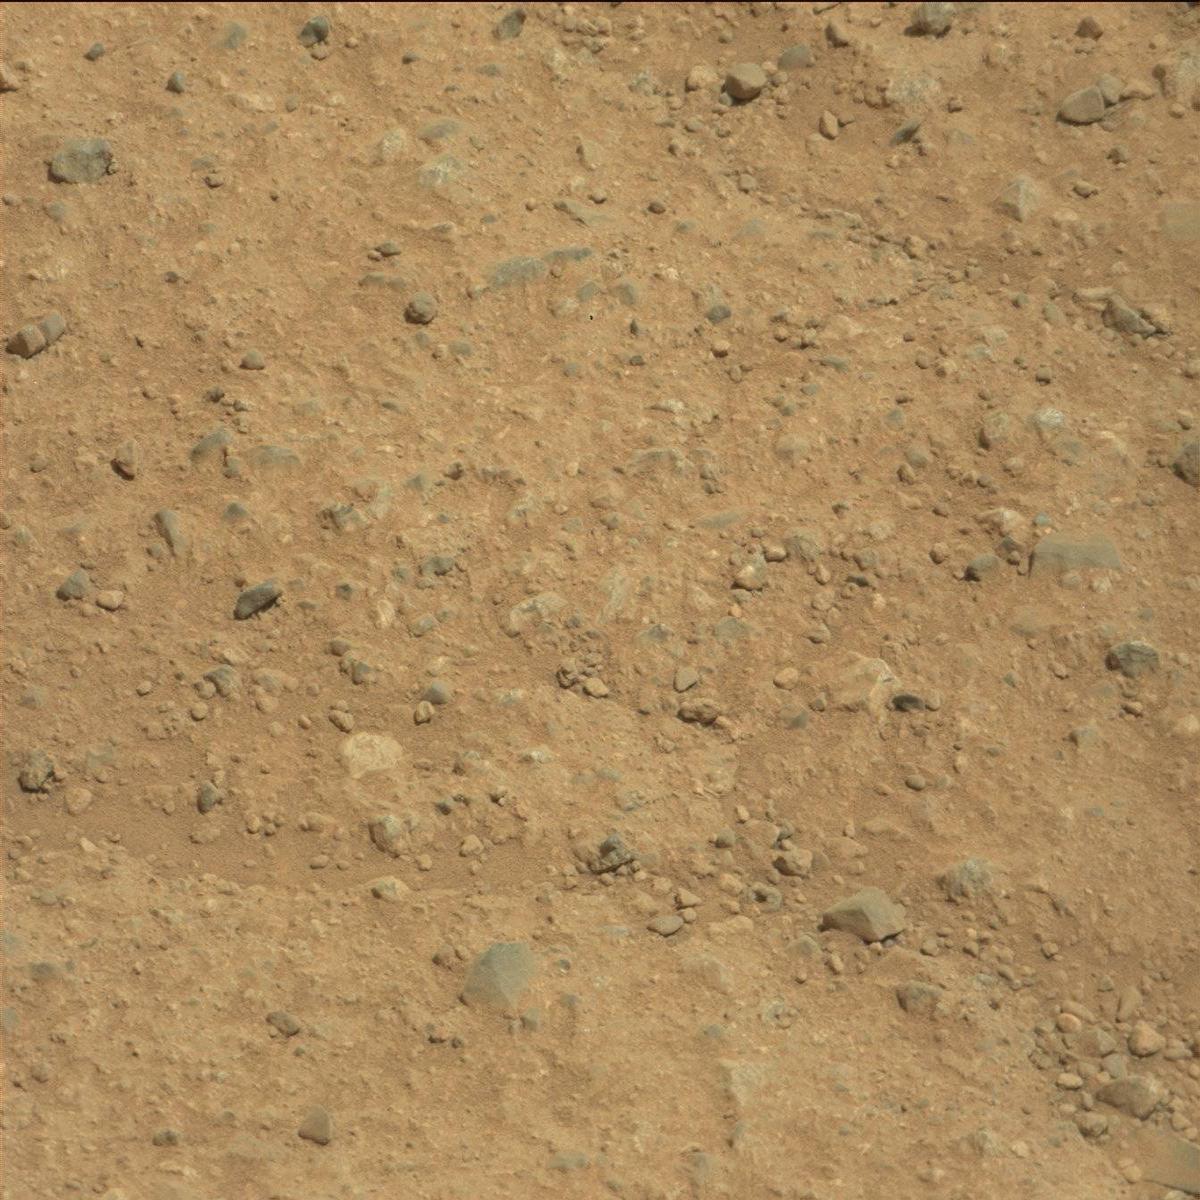
Terrain classes present: Bedrock, Rock, Sand / Soil